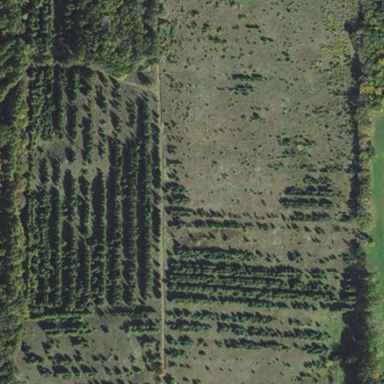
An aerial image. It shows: Plant nursery specializing in evergreen needle-leaved trees.